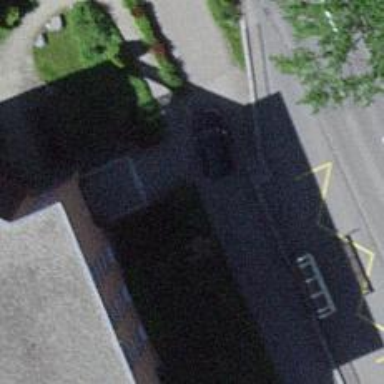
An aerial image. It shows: Bus stop with platform for public transport.